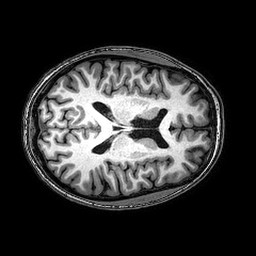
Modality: T1w
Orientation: axial
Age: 22
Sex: female
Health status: healthy
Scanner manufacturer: philips
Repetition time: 0.008173 s
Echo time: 0.00374 s